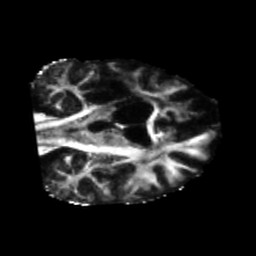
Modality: FA
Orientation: coronal
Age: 58
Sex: male
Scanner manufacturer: siemens
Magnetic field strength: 3 T
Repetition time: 5.47 s
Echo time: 0.0854 s